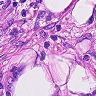
Metastatic tissue present: yes